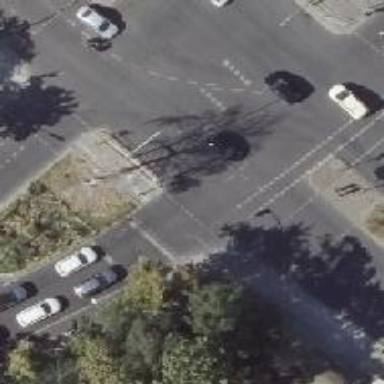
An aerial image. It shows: Asphalt footway with crossing controlled by traffic signals.